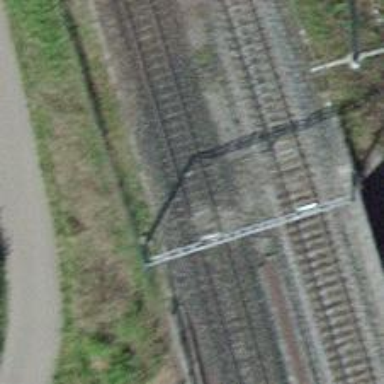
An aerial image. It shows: Bridge with electrified rail tracks and contact line.